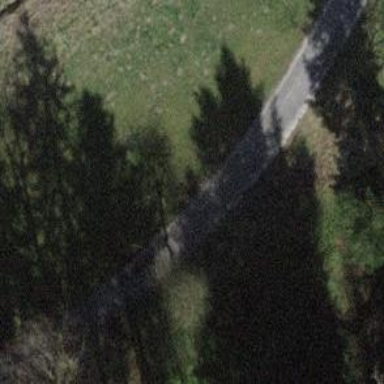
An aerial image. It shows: Paved track with grade1 quality.